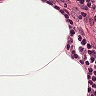
Metastatic tissue present: no